Question: I am a beginner at Objective-C I have been looking all over Google and Xcode to find an OSX list component. I have not found any yet, and I would like to find a list like the one in the red box below:
I just want to find a list component. Whenever I Google search, all that comes up is stuff about how to make a list programmatically in Objective-C, making mutable lists in Objective-C, etc... Would love to find a list component. Thanks!
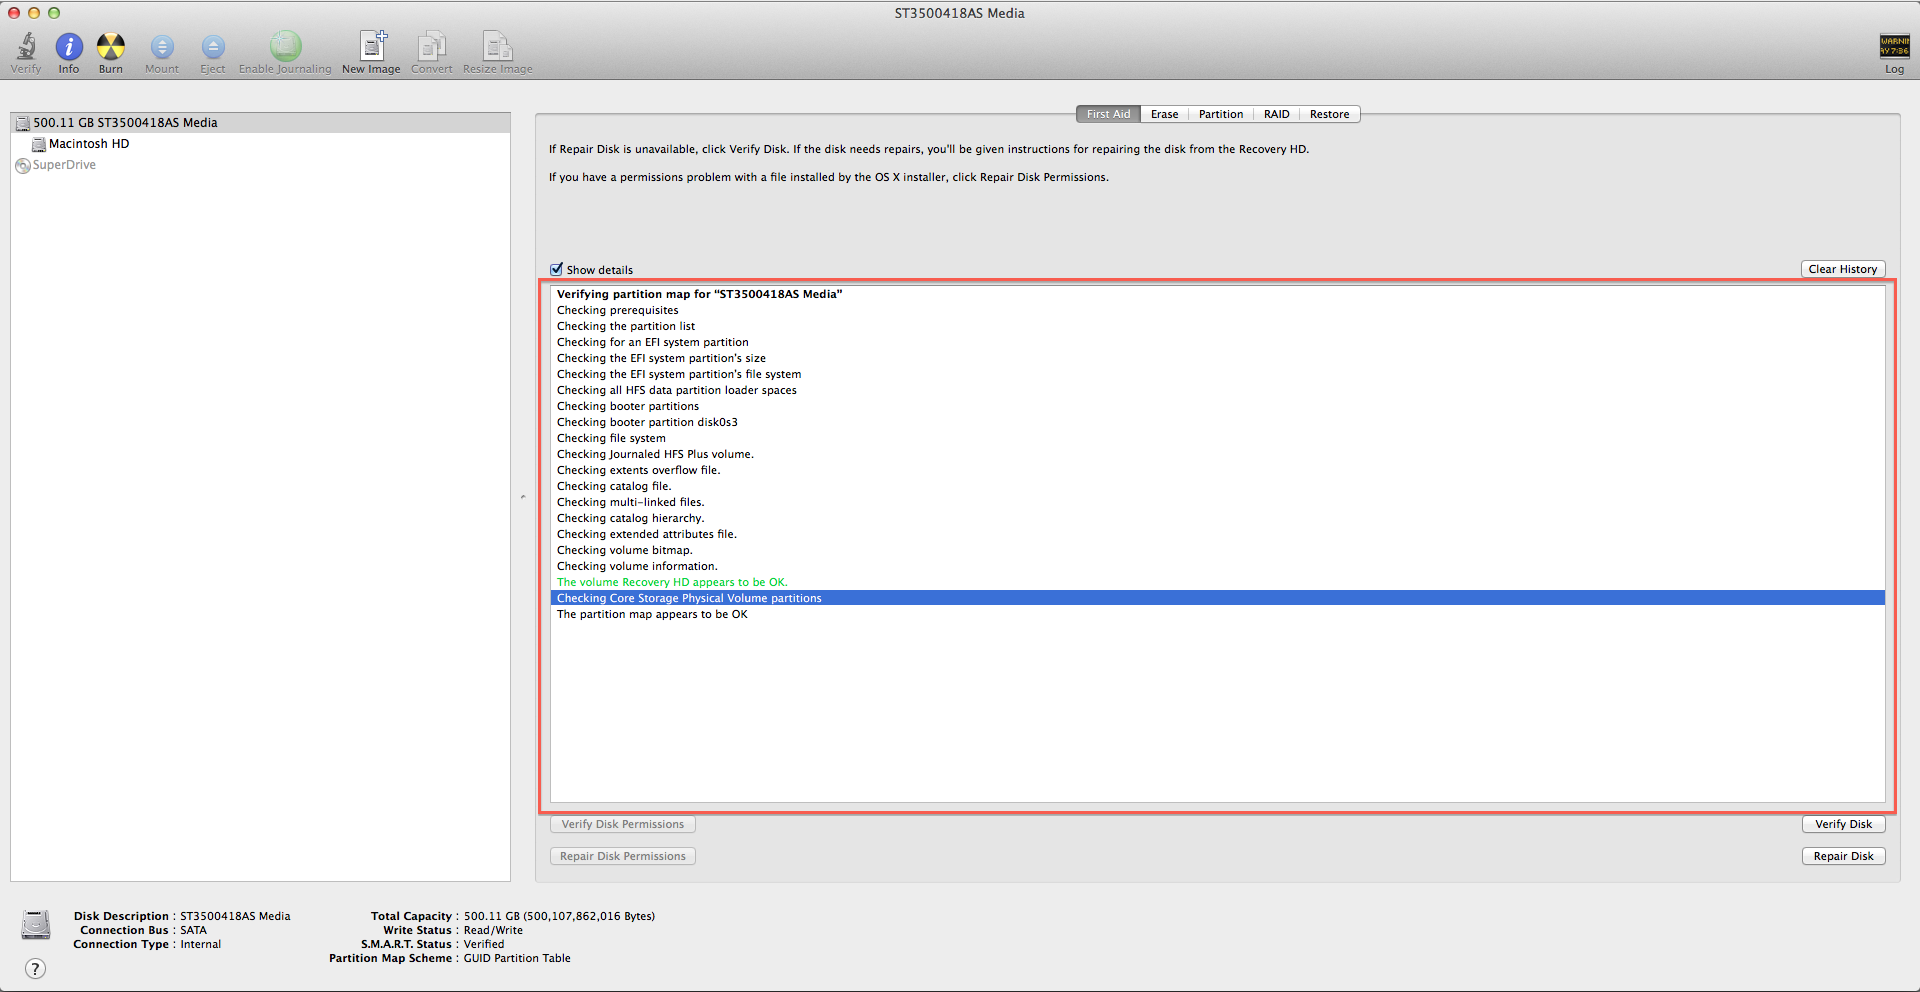
Answer: Checking the specific view you have highlighted with <URL> will suffice.